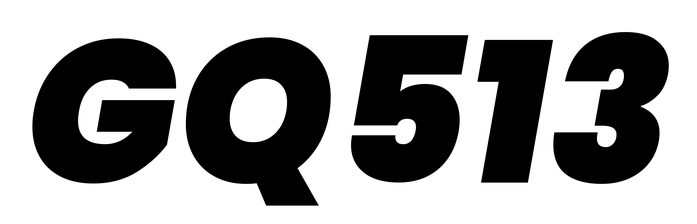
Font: Poppins-BlackItalic